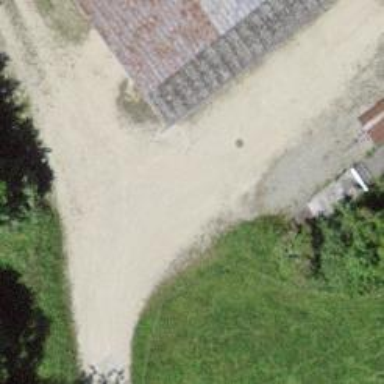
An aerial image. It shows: Gravel track with grade3 tracktype used for agricultural vehicles.